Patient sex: M
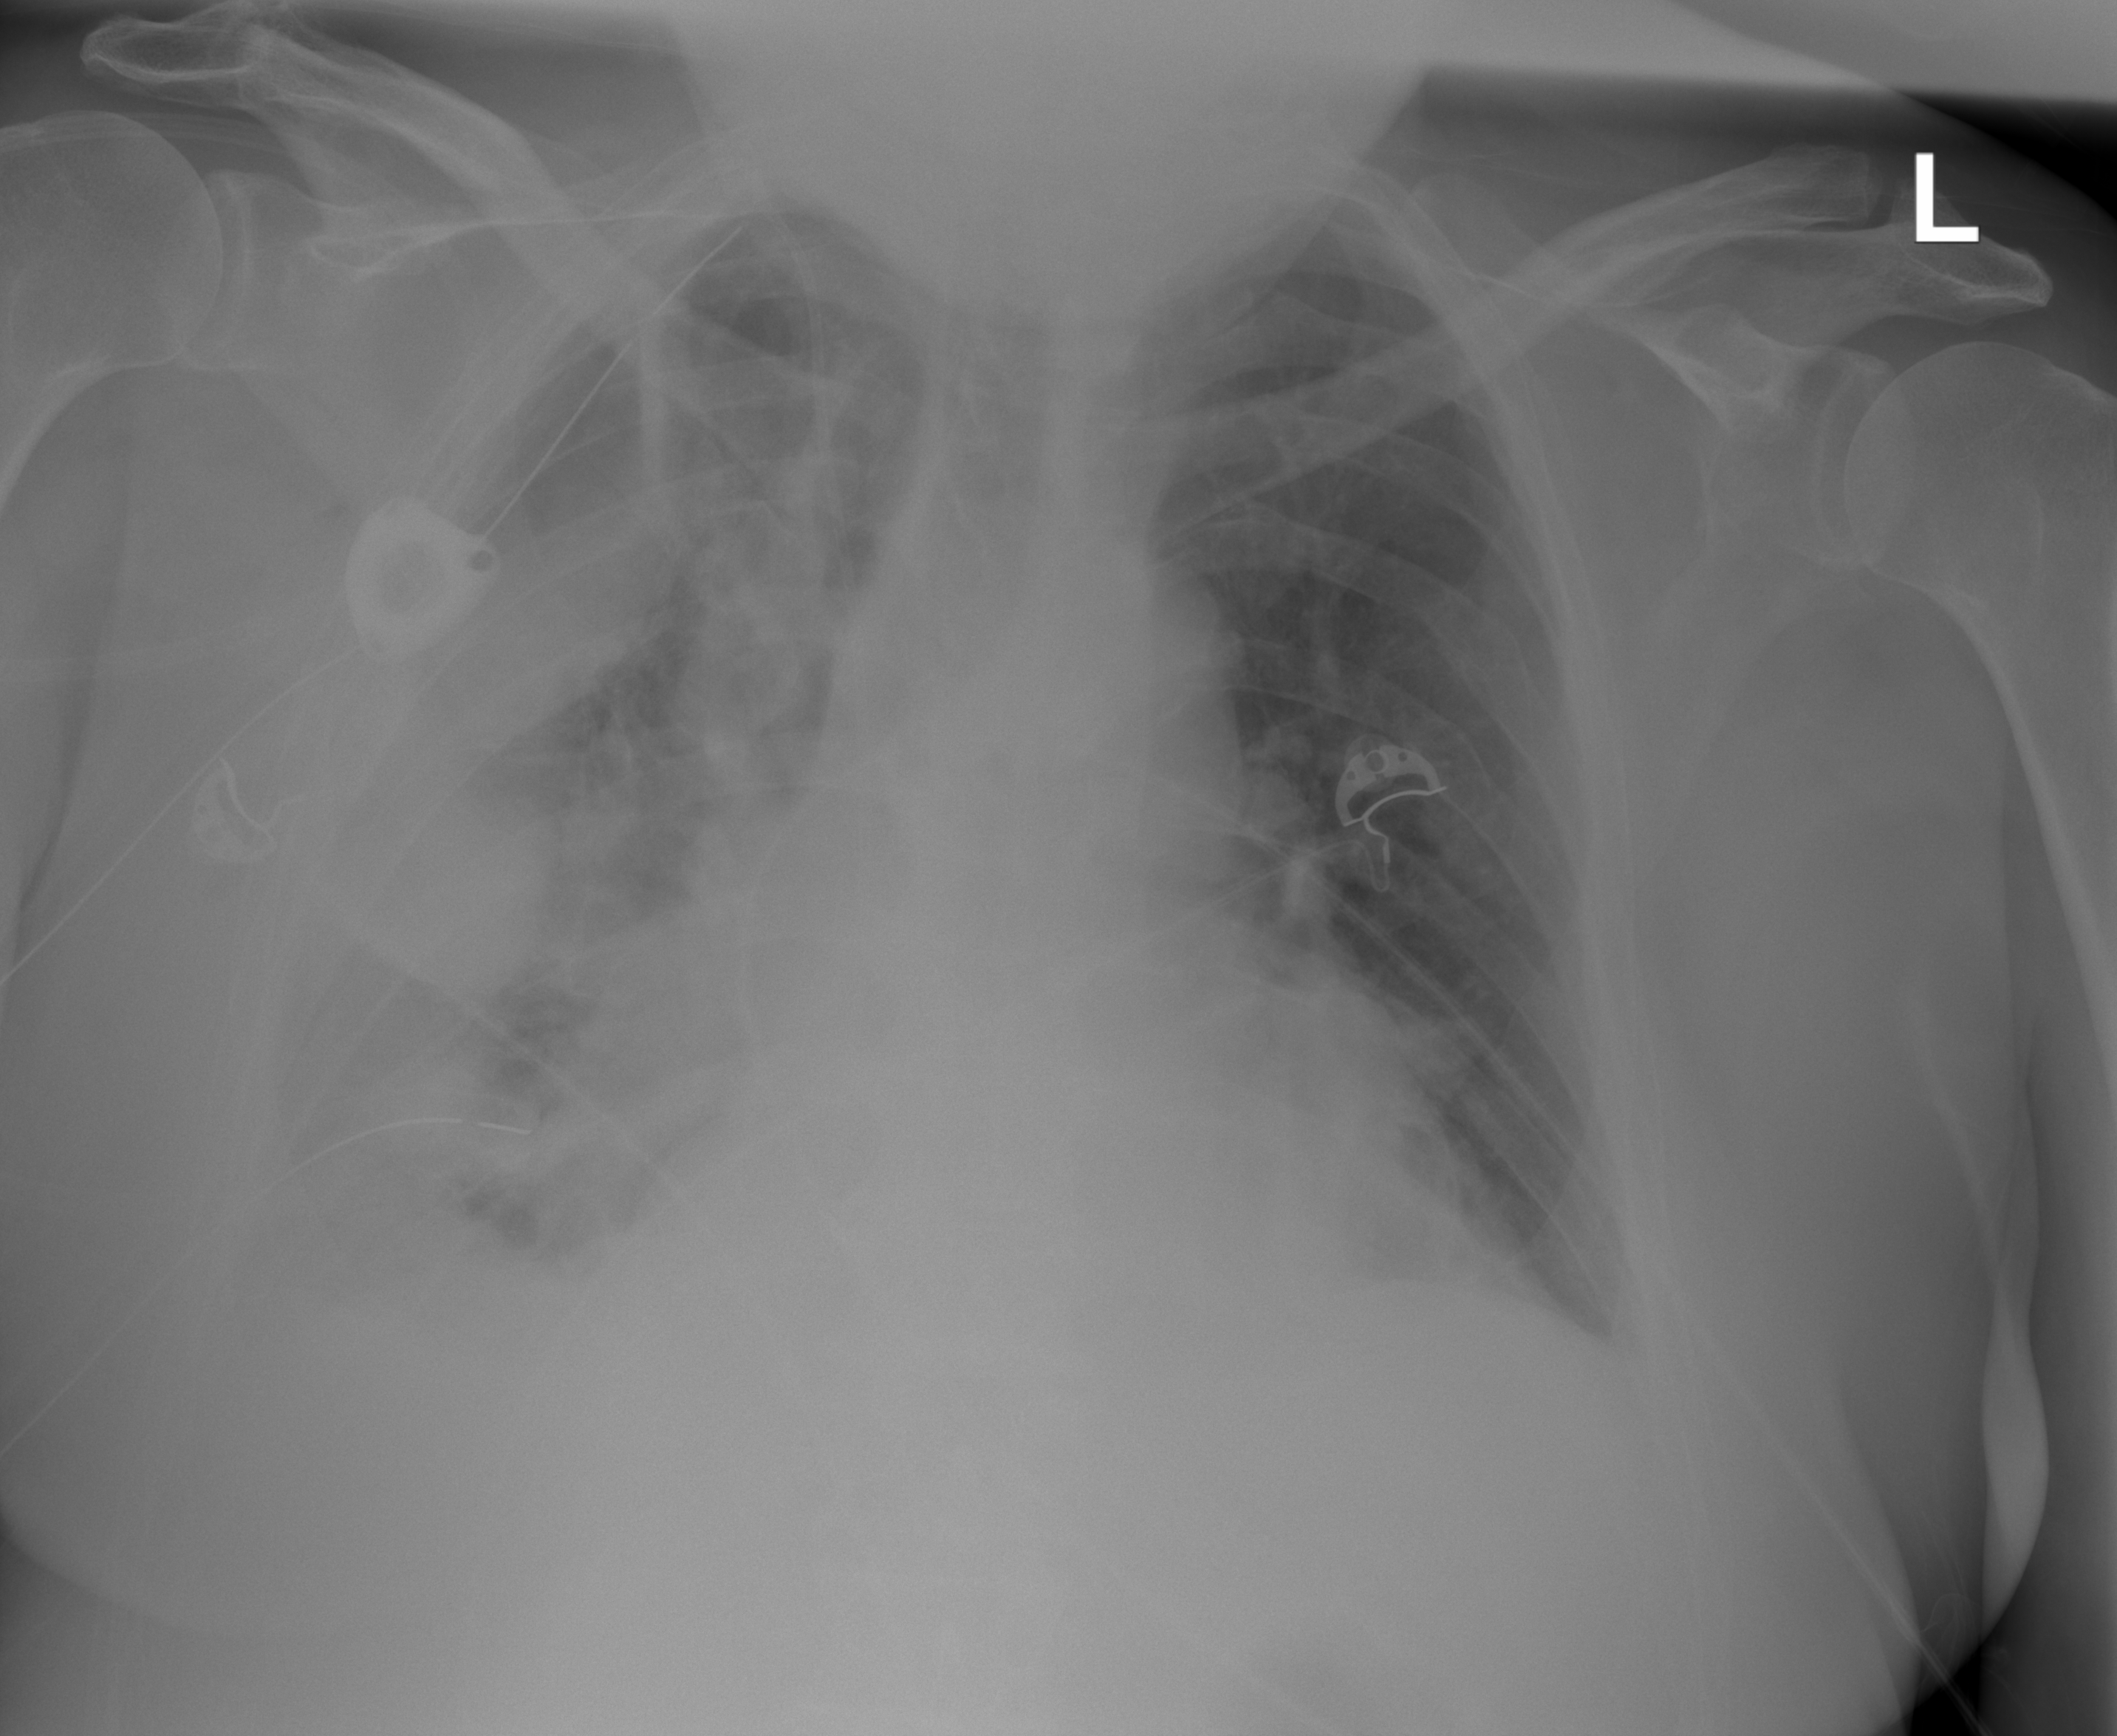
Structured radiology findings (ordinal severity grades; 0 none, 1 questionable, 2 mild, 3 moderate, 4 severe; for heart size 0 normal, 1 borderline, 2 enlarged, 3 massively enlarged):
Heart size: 2
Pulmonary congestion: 0
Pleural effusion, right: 3
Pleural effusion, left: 1
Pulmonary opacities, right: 2
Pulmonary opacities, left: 0
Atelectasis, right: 2
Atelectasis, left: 2